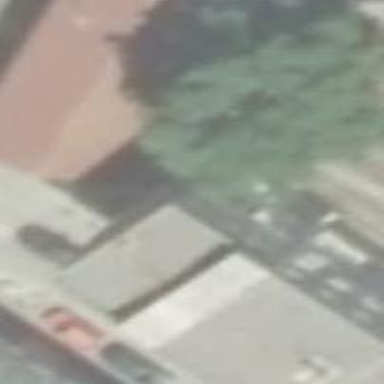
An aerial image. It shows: Part of building.